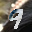
Label: 9